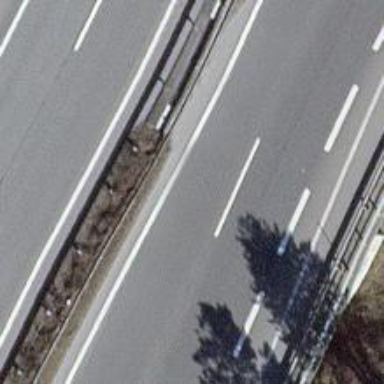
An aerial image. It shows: Asphalt motorway.